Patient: sex M, age 48
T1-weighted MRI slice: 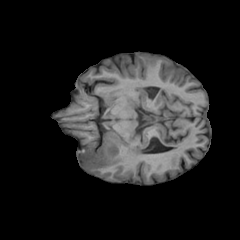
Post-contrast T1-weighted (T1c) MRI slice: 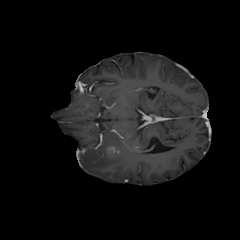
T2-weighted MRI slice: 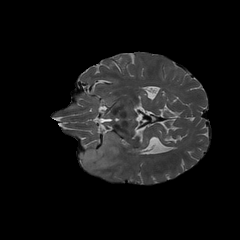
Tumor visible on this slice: yes
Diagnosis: Glioblastoma, IDH-wildtype
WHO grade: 4